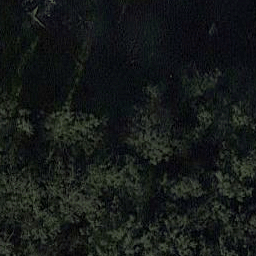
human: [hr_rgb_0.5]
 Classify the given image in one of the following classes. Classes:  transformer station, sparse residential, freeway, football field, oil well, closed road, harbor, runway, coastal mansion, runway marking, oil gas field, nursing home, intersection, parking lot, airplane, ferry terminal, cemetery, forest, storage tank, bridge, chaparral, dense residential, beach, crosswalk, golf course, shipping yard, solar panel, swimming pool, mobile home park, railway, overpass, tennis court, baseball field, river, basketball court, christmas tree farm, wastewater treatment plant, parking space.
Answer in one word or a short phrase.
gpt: forest